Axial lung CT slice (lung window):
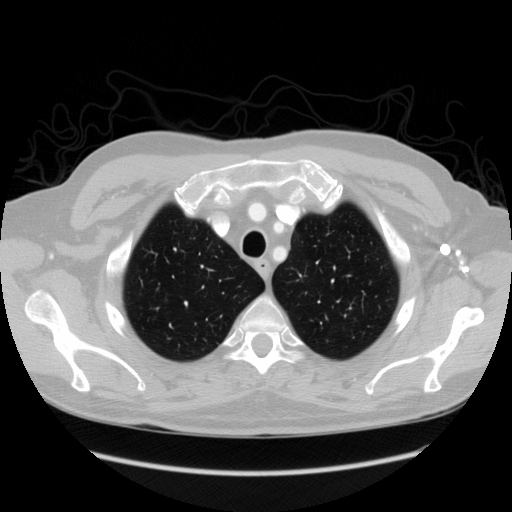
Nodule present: no